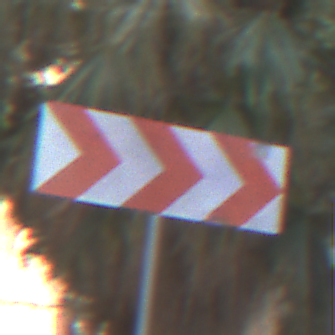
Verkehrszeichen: RichtungstafelnInKurvenGrossLinks
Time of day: MorningAfternoon
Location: Outdoor (Suburban)
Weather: PartlyCloudy
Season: NotSpecified
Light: Natural